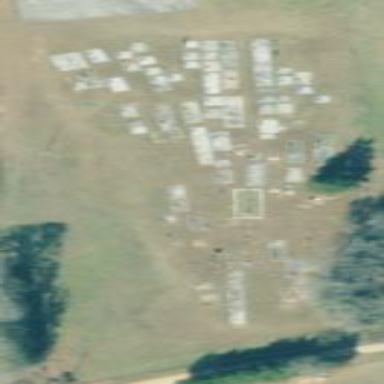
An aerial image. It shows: Cemetery.